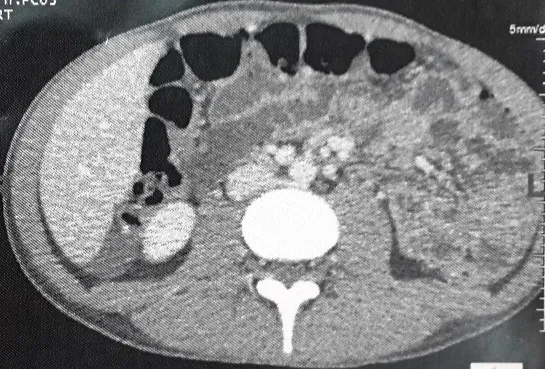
Computed tomography scan revealed a circumferential thickening of the terminal ileum with luminal stenosis and dilated intestine upstream: mesenteric lymphadenopathies were also noted.
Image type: radiology (ct)